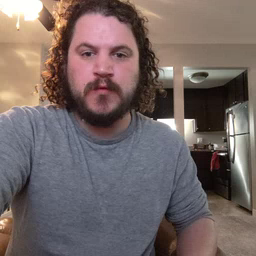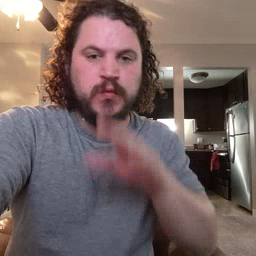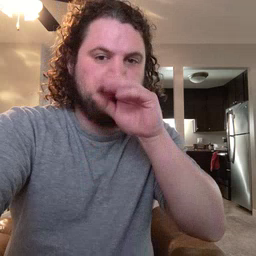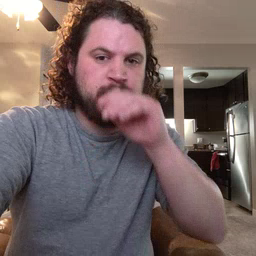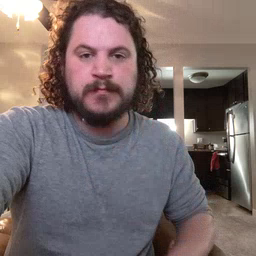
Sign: goose